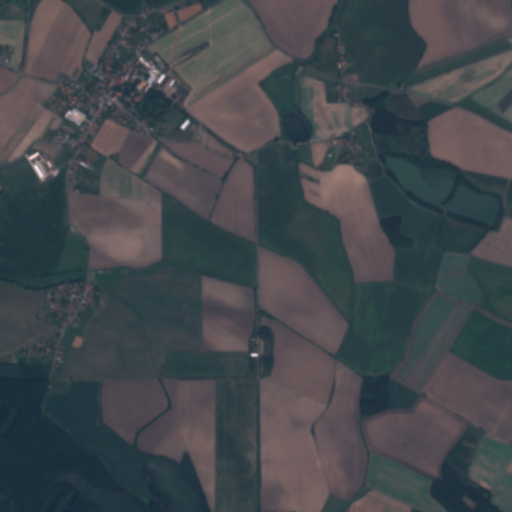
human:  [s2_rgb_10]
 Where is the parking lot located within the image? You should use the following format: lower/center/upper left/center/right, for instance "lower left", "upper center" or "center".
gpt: The parking lot is located in the upper left of the image.
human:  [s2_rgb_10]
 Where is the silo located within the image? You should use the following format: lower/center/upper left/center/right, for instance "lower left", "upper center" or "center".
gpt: The silo is located in the upper center of the image.
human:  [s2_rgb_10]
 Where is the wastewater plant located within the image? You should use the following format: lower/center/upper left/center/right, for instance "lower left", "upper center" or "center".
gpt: The wastewater plant is located in the upper left of the image.
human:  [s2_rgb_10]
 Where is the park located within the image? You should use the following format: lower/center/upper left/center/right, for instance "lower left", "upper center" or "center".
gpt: There is no park in the image.